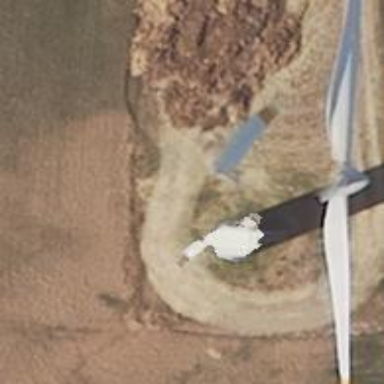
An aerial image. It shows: Wind turbine generator made by Vestas. The generator utilizes wind as its power source and belongs to the horizontal axis type.